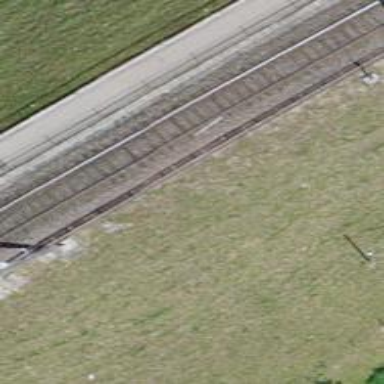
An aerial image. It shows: Railway area.